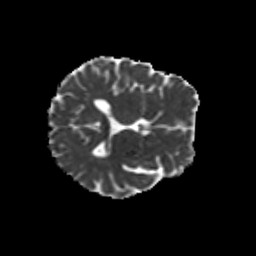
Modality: MD
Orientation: axial
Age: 61
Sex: female
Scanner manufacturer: siemens
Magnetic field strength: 3 T
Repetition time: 8.6 s
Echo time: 0.095 s